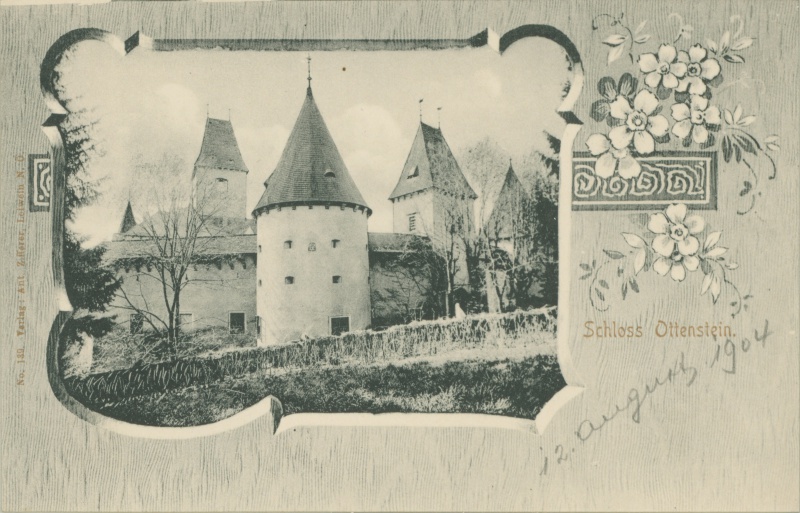
Institution: Österreichisches Museum für Volkskunde Wien
Schlagwörter: baum, himmel, weiß, bäume, äste, ausschnitt, blume, blumen, fenster, grau, holz, schwarz, blüten, dach, gebäude, haus, schloss, wiese, ornament, alt, architektur, rahmen, spitze, bild, kalt, pflanzen, prinzessin, wald, rund, turm, schrift, ansicht, mauer, herbst, rand, wetter, könig, ornamente, foto, fotografie, photographie, gang, burg, kloster, türmchen, türme, trostlos, festung, druck, schwarzweiß, ritter, karte, gruselig, mittelalter, kühl, postkarte, verlag, handschrift, kargheit, abbildung, mäander, august, bergfried, wall, schießscharten, rundbau, tourismus, sehenswürdigkeit, burgfried, vampir, dornröschen, unwohl, 19. jahrhundert, 1904, 12, nfoto, #weiss, runder turm, buirg, ahng, ottenstein, florale dekoration, lieblichkeit, fensterluken, turmsptze, schloss ottenstein, 12. august 1904, muittelalter, otttenstein, #schießscharten, ottensteintrostlos